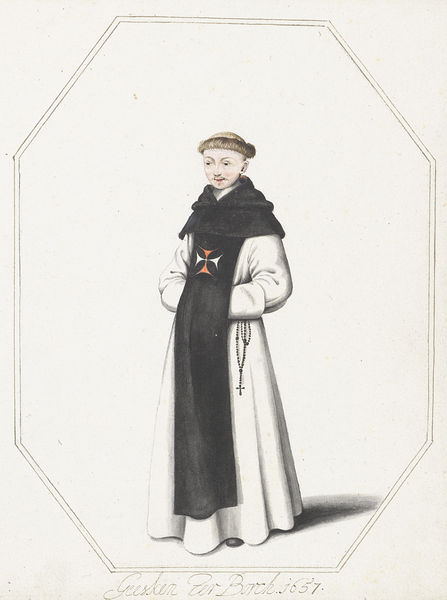
Titel: Staande broeder
Künstler: Gesina ter Borch
Standort: Amsterdam
Institution: Rijksmuseum
Schlagwörter: mann, umhang, weiß, haar, mund, nase, schwarz, zeichnung, rot, falten, gesicht, rahmen, bild, kirche, gewand, kutte, perlen, schrift, kette, grafik, graphik, glatze, lachen, kloster, kreuz, religion, schwarz weiss, haarkranz, beten, habit, mittelalter, mönch, luther, ordensgewand, rosenkranz, glaze, tonsur, christ, skapulier, kleriker, kute, malteserkreuz, schwearz, mitelalter, 1651, 1657, borch, borek, weiss$